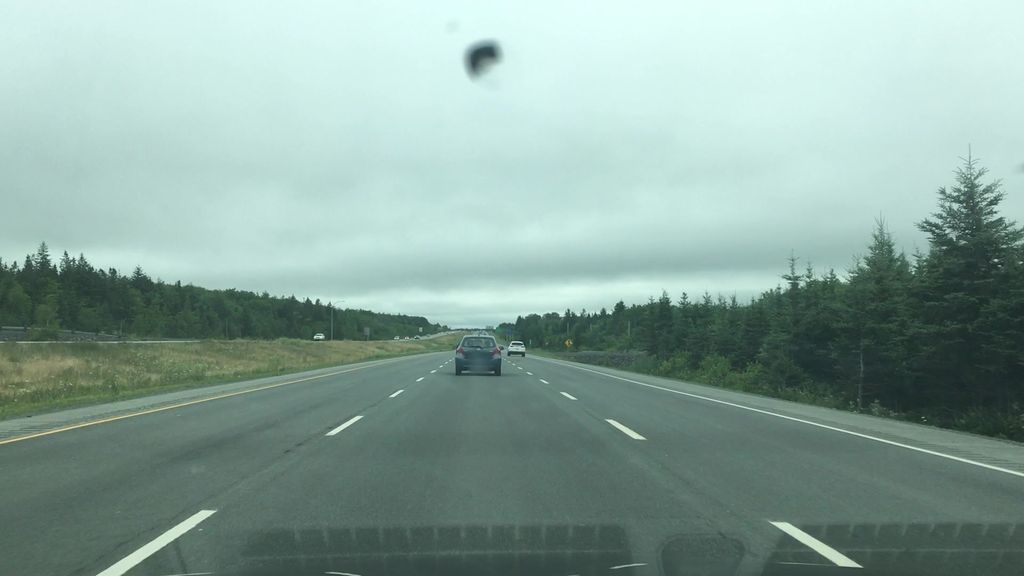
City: halifax